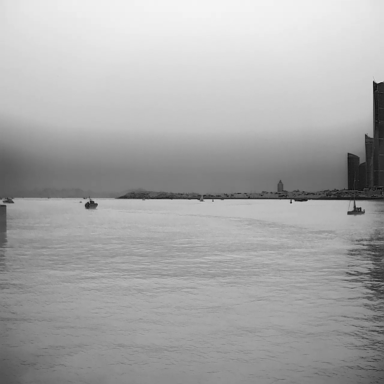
There are two bulk_carriers in the infrared image.